Question: I'm working on an image caption rollover effect for my site and it's pretty much done. I'm using a combination of CSS and jQuery.
It looks something like this...

It works well. The caption appears to the left of the image whenever you mouseover the image.
However, I'm getting a warning in Visual Studio that an 'h2' tag cannot be placed inside of a label according to XHTML 1.0 Transitional.
Here's the markup I'm working with...
'''
<ul>
<li>
<a href="/controls/27/saturation-rollover-effect">
<label class="info">
<h2>Saturation Rollover Effect</h2>
<p>Product description here...</p>
</label>
<img src="/thumbnail/small/27-saturation-rollover-effect.jpg" alt="Saturation Rollover Effect" />
</a>
</li>
</ul>
'''
I've also tried a 'span' in place of the 'label', and I get the same message. I've also tried a 'div', but div's are not supposed to be inside of the 'a' tag.
I'd prefer to keep all of this inside of the link like I have it to get the SEO benefit from the text. But I'd also like to be XHTML Transitional compliant, and semantic/meaningful at the same time. Any ideas?
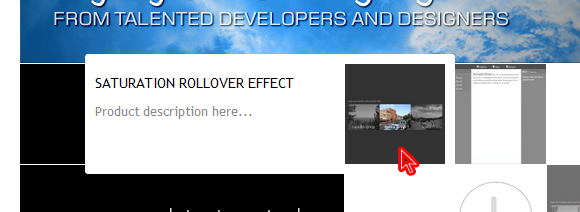
Answer: A 'label' is for form elements--not images.
An 'h2' is acceptable, though you'd typically want to use that for larger blocks of content usually.
HTML5 has introduced 'figure' and 'figcaption' which might be appropriate in this situation:
<URL>
As for wrapping it in an 'a' tag, that probably doesn't make sense unless the href resolves to a valid URI sans JavaScript. Since it's a roll-over effect, clicking a link woudldn't be applicable.